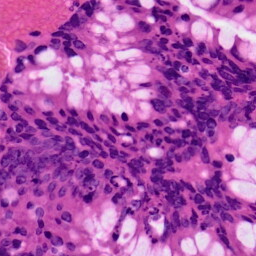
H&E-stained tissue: Colon